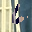
Label: 6